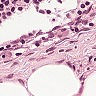
Metastatic tissue present: no